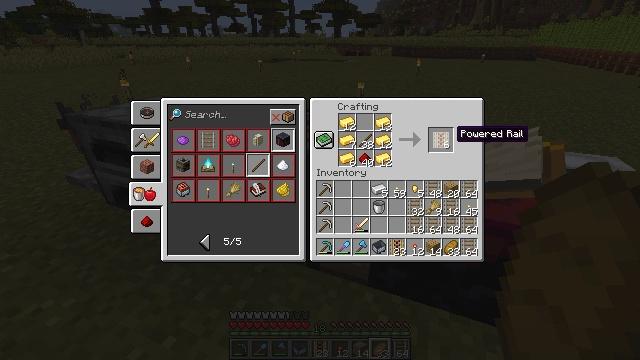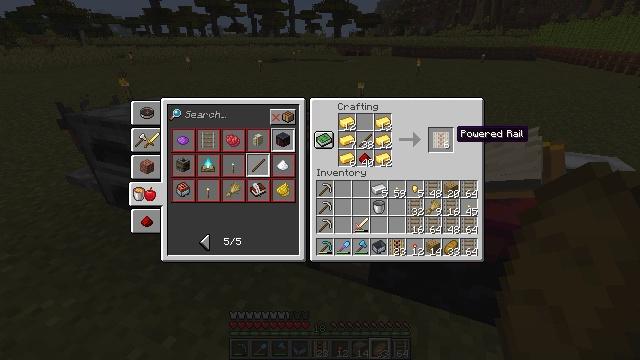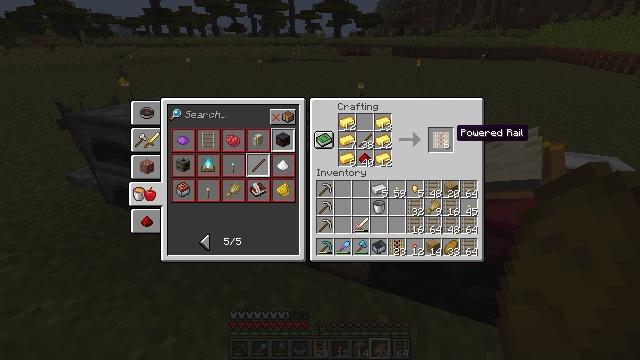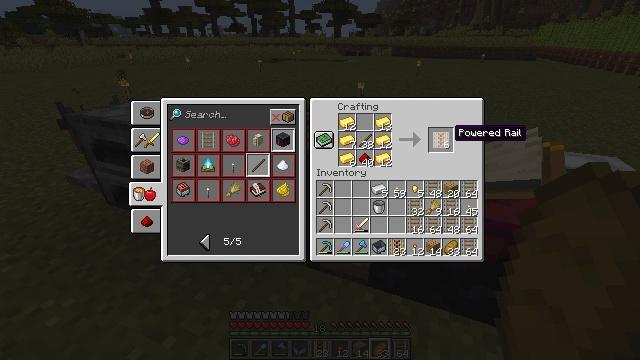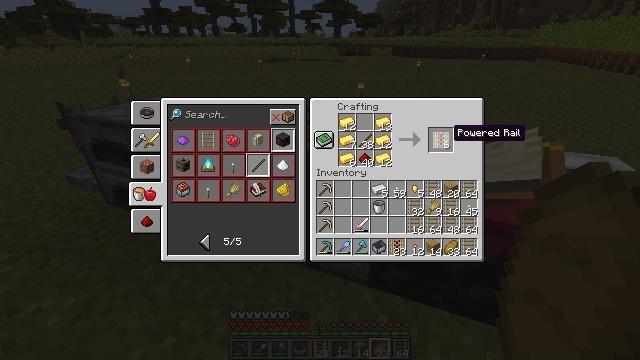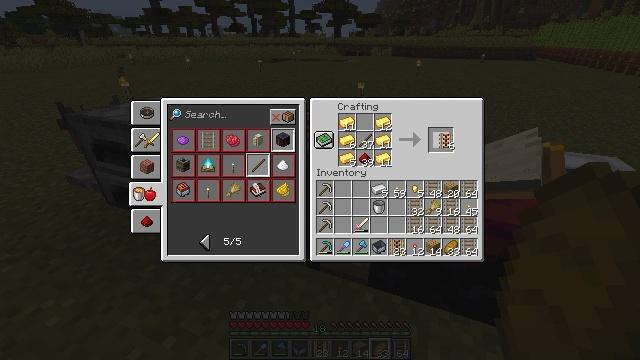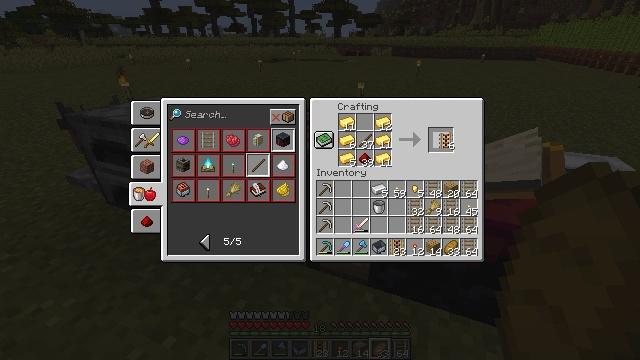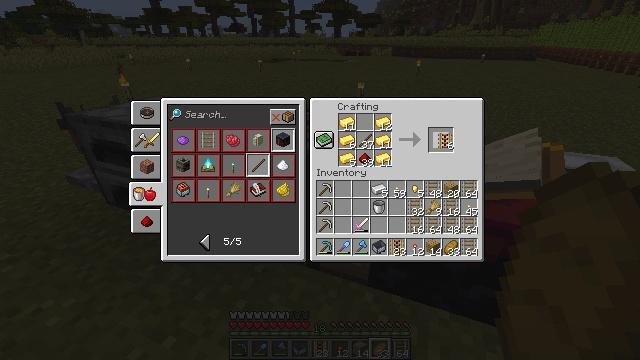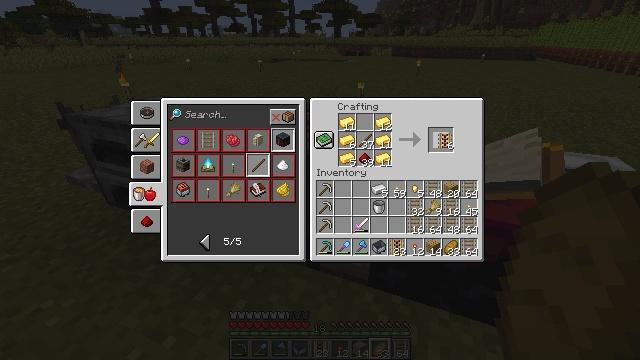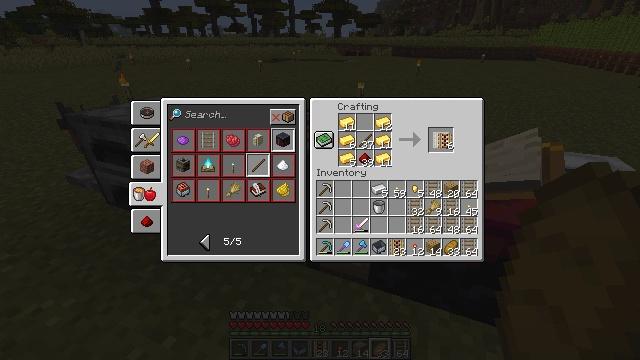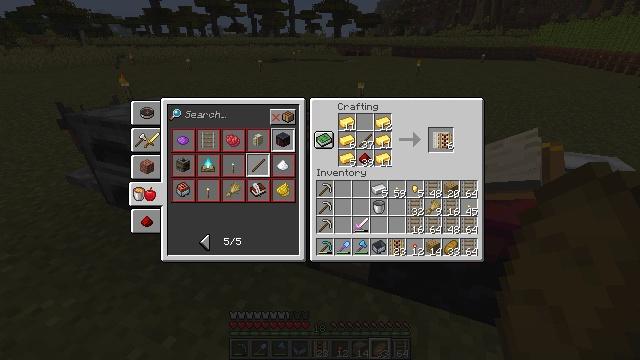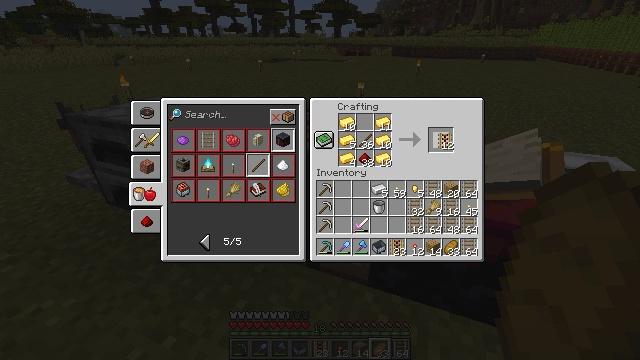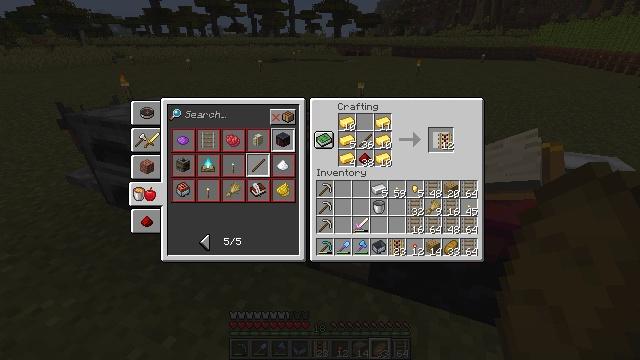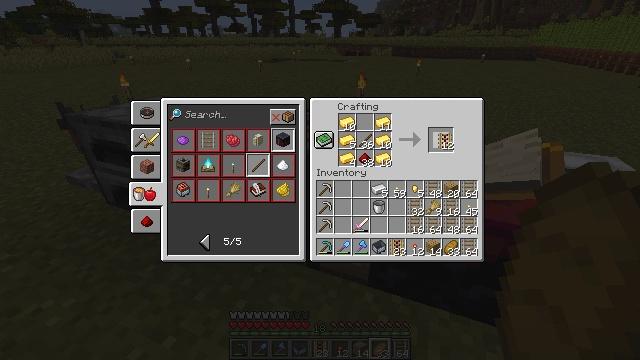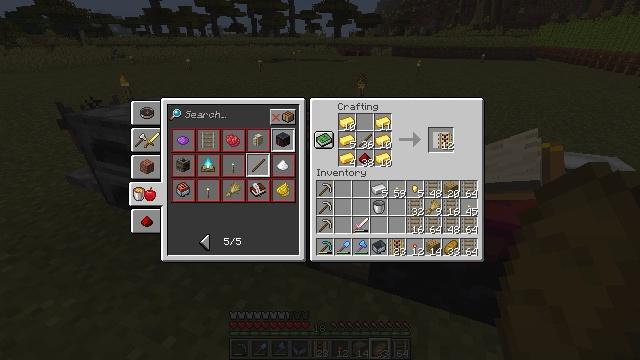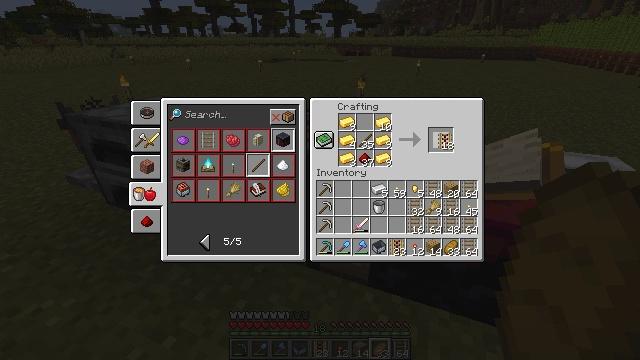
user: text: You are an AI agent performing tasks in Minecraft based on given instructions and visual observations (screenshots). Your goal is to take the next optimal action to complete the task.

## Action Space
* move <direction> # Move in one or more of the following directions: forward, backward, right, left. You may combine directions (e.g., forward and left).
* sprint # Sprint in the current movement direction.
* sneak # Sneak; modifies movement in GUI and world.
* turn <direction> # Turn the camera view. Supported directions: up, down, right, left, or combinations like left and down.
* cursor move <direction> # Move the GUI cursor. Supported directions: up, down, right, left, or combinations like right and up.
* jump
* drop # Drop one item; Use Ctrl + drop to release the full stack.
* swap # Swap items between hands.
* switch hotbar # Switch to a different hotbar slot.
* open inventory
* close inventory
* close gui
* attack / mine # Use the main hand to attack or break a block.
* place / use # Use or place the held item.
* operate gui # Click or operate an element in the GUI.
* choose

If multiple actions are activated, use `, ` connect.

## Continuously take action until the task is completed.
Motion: motion action
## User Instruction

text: Combine gold, sticks, and redstone in the crafting table to make a powered rail.
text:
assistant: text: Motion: no_op
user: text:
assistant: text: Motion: no_op
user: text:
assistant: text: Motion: no_op
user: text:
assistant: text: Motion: no_op
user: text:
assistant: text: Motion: operate gui
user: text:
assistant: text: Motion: operate gui
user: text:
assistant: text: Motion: operate gui
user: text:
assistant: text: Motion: no_op
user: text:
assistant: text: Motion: operate gui
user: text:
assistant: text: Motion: operate gui
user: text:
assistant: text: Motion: no_op
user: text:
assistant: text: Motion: operate gui
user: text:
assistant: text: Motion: operate gui
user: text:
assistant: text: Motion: operate gui
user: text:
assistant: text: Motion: no_op
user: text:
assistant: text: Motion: operate gui
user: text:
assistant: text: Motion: operate gui
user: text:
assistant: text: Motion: operate gui
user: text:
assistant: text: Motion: no_op
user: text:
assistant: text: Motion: operate gui
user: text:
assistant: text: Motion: operate gui
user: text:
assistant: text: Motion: no_op
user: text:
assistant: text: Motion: operate gui
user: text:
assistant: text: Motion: operate gui
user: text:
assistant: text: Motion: operate gui
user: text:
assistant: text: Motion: no_op
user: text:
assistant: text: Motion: no_op
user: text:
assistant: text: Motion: cursor move left and down
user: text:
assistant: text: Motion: cursor move left and down
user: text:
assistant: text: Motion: cursor move left and down